Platform: macOS
Application: Arc Browser
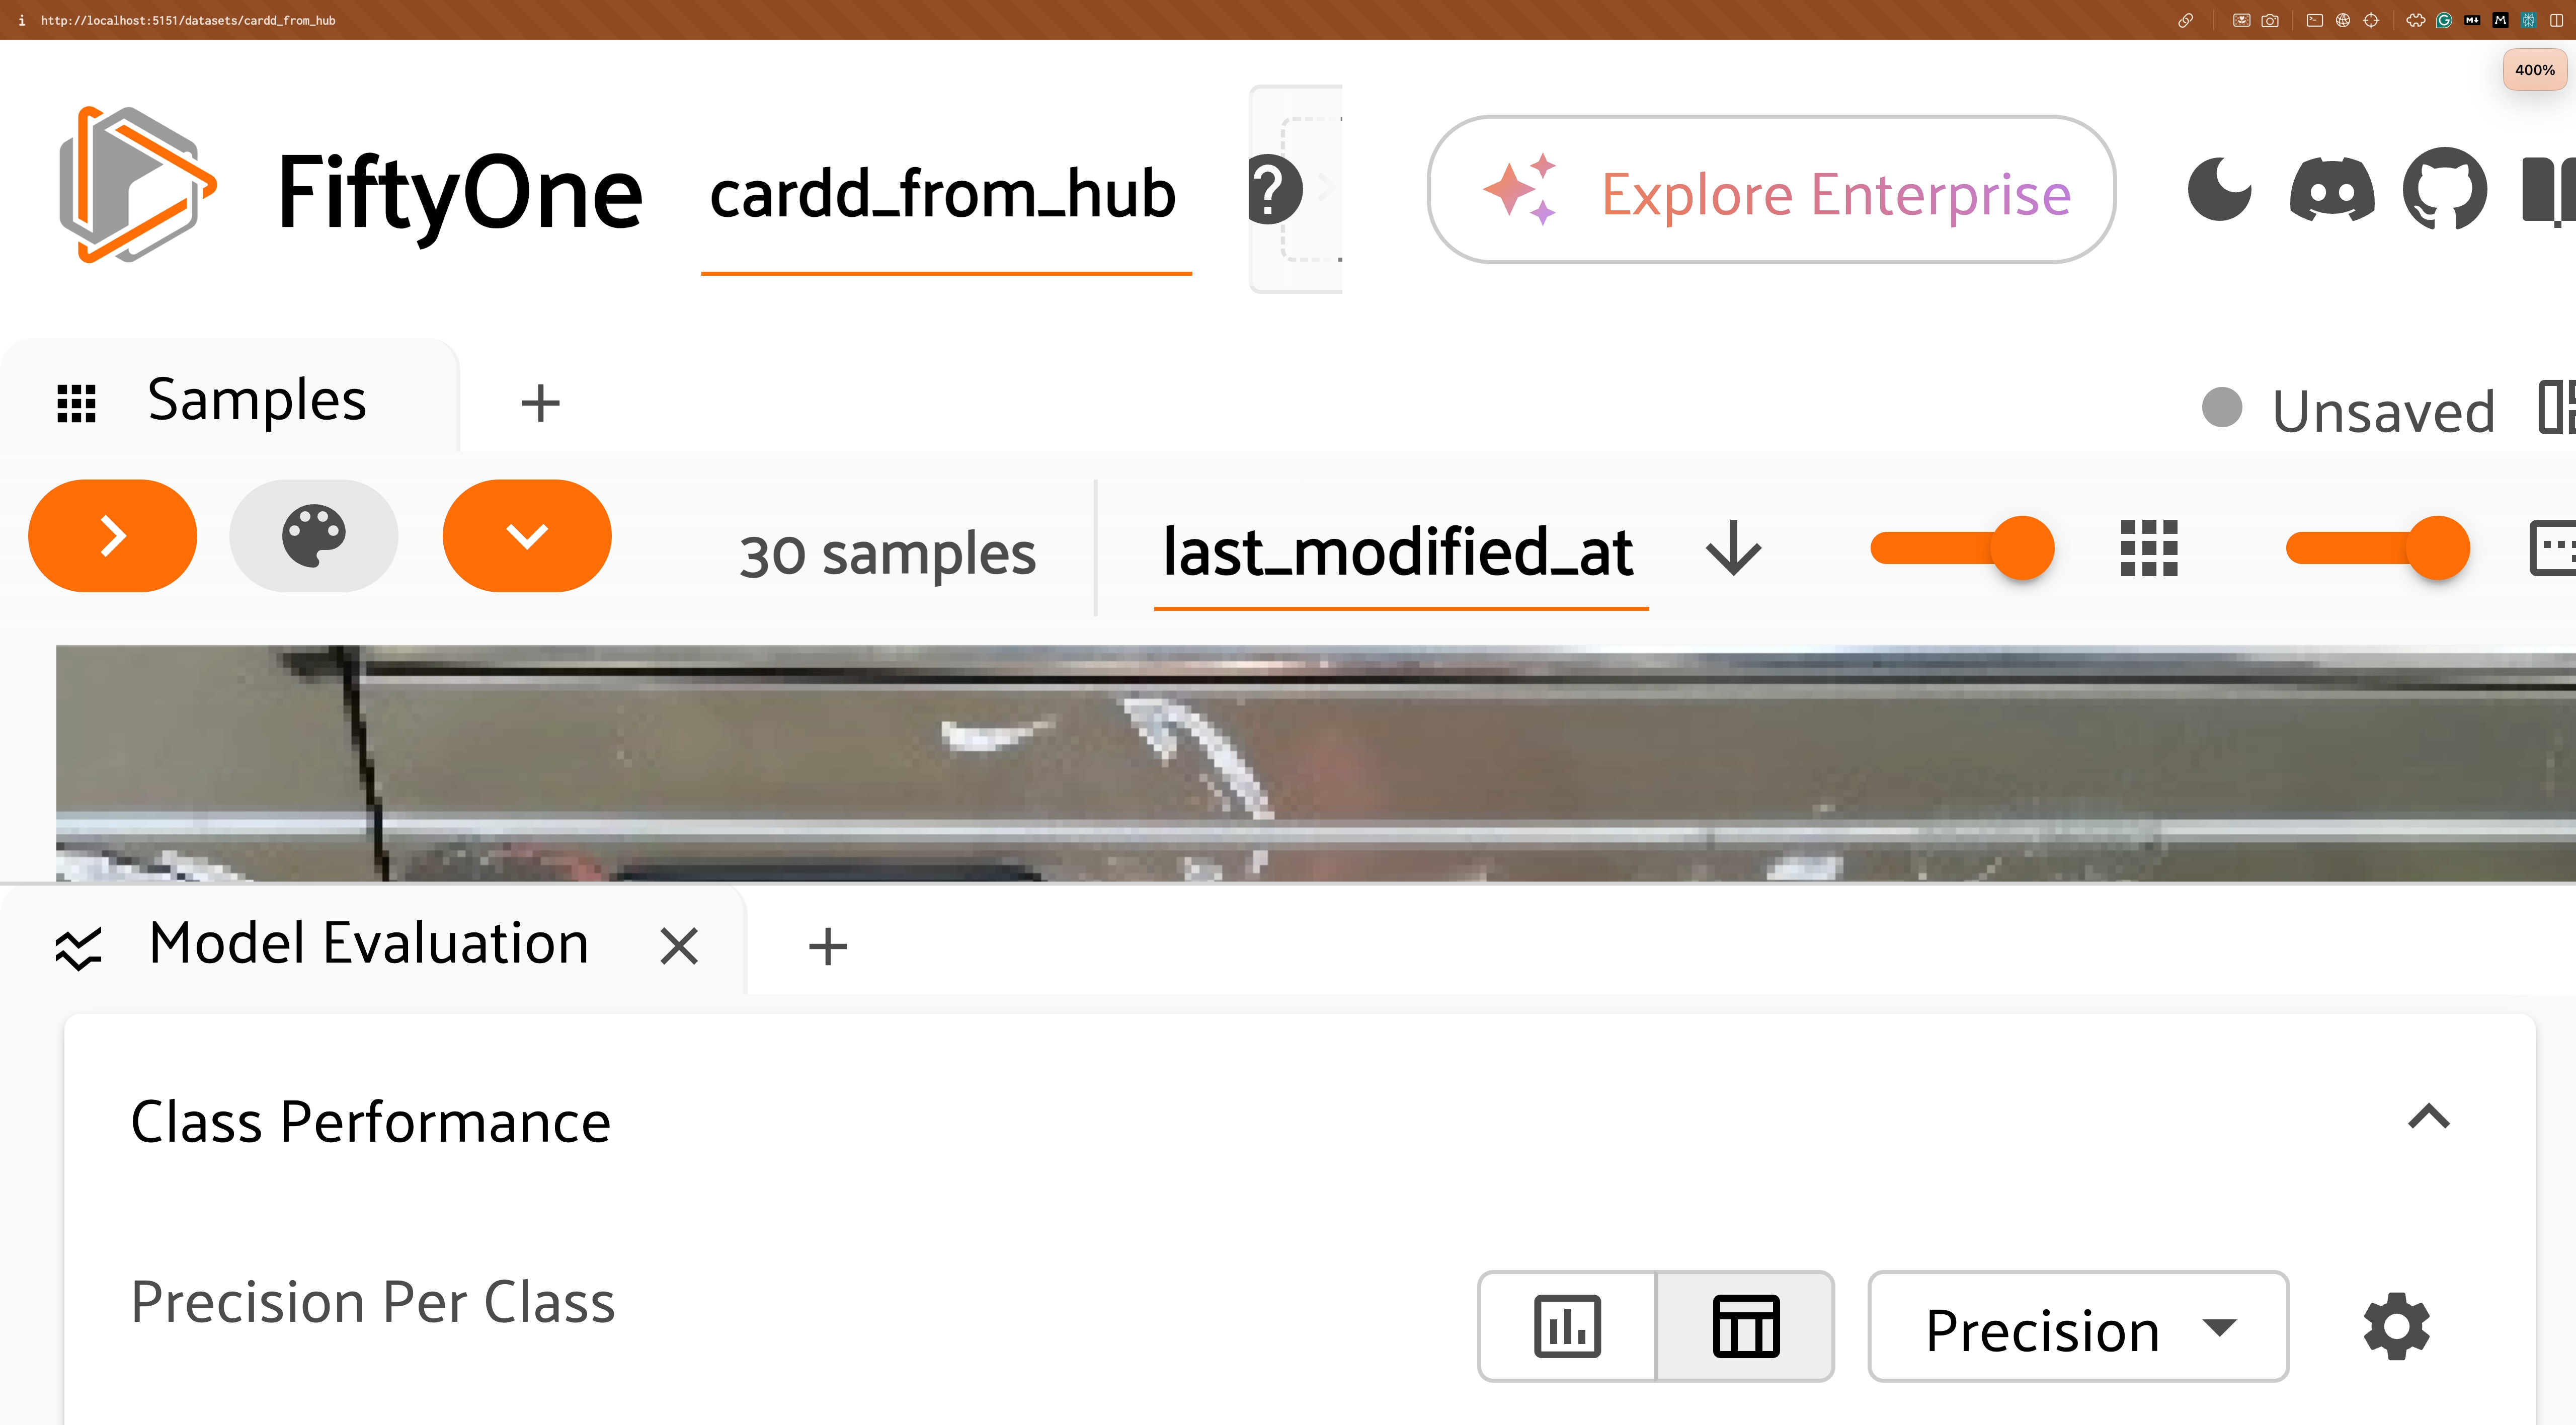
task_description: Switch to histogram view for per class metric performance
action_type: click
element_info: Icon
steps_since_start: 1